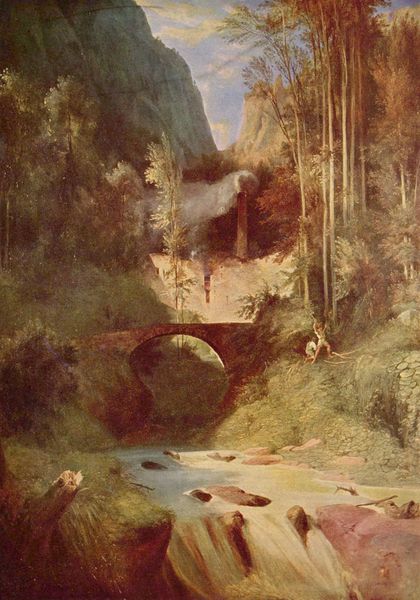
Titel: Schlucht bei Amalfi
Künstler: Karl Blechen
Standort: Berlin
Institution: Alte Nationalgalerie
Schlagwörter: baum, berg, blau, felsen, gemälde, himmel, laub, mann, schatten, wasser, weiß, wolken, bäume, fluss, grün, landschaft, menschen, ocker, ufer, äste, braun, grau, hell, licht, gebäude, gras, haus, rot, weg, wiese, wolke, beige, hochformat, mensch, stein, steine, bach, baumstamm, ferne, horizont, hügel, kalt, mühle, natur, stamm, strauch, brücke, büsche, gewässer, qualm, rauch, sonne, figur, kind, personen, person, rosa, tal, wald, wasserfall, kamin, kinder, rund, schornstein, bäumchen, strand, bogen, italien, zwei, steinig, berge, fels, gebirge, hang, tag, schlucht, idylle, arbeiter, böschung, fliessen, rauschen, romantik, schaum, strom, dampf, steg, stämme, spielen, bob ross, ruine, bayern, steinbrücke, übergang, alpen, rinnsal, flusslandschaft, idyllisch, tanne, romantisch, ross, fall, siedlung, balu, hänge, joch, stumpf, baumstumpf, bergbach, klamm, quelle, fals, bob, köhler, herab, bergfluss, einsiedelei, gelsen, tegernsee, blechen, wucht, brückchen, köhlerhütte, schluch, ersonal